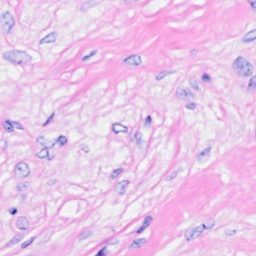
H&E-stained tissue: Breast